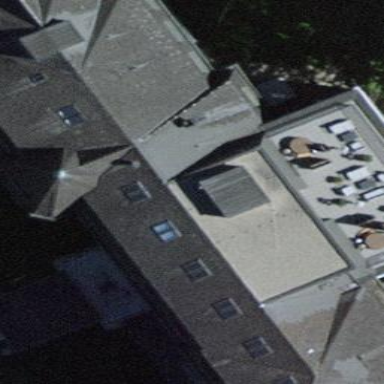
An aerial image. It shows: Hospital building.